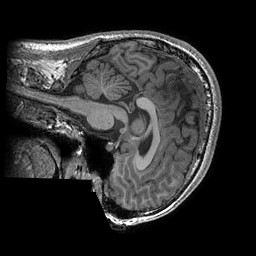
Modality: T1w
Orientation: sagittal
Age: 24
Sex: male
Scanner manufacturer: ge
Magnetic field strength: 3 T
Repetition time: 0.006652 s
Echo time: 0.002928 s